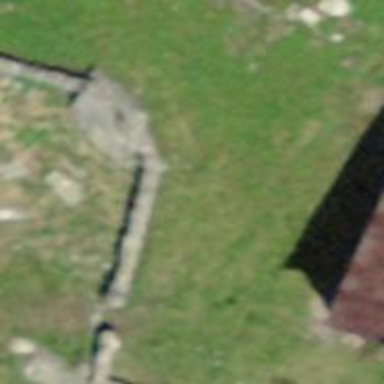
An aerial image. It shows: Dry stone wall barrier.